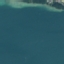
Land use / land cover class: SeaLake